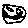
Label: smiley face